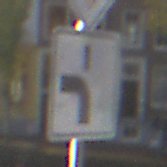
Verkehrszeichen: VerlaufVorfahrtsstrasse5
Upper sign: Vorfahrtsstrasse
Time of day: SunriseSunset
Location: Outdoor (Urban)
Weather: PartlyCloudy
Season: Autumn
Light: Natural